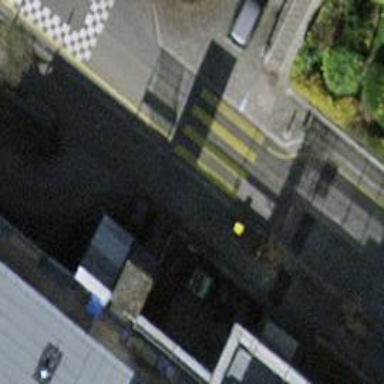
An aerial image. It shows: Uncontrolled zebra crossing with choker for traffic calming.